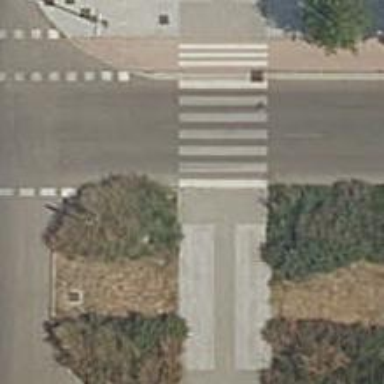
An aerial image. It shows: Uncontrolled crossing on the road.